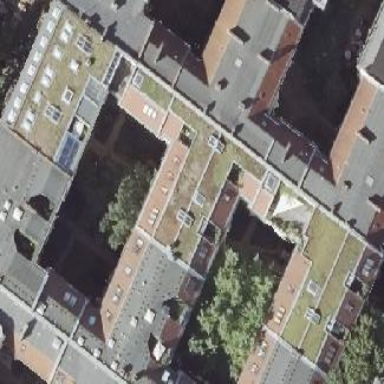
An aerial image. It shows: Residential apartments with distinctive gambrel roof shape.